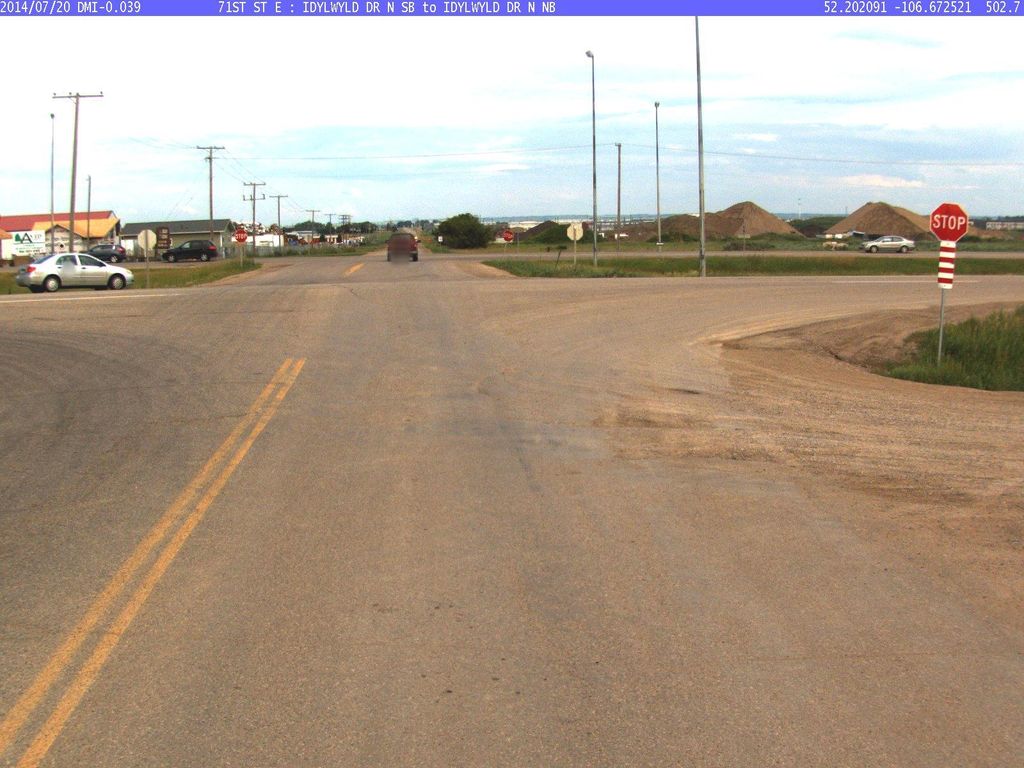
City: saskatoon